Question: I have a small issue with a UITableView and it's background color. I am getting this strange footer at the end of the UITableView as you can see in the image below.

I've tried setting the border to [UIColor clearColor] but unfortunately that didn't help. Does anyone know why this is happening? (And how to fix it?)
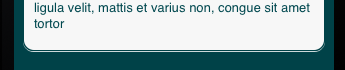
Answer: Have you tried changing the separator style, either in Interface Builder or programmatically by setting your UITableView's <URL> property?
It looks like you may currently have this set to 'UITableViewCellSeparatorStyleSingleLineEtched', which is <URL> as follows. You could try 'UITableViewCellSeparatorStyleNone' instead.
> 'UITableViewCellSeparatorStyleSingleLineEtched'
The separator cell has double lines running across its width, giving it an etched look. This style is currently only supported for grouped-style table views.